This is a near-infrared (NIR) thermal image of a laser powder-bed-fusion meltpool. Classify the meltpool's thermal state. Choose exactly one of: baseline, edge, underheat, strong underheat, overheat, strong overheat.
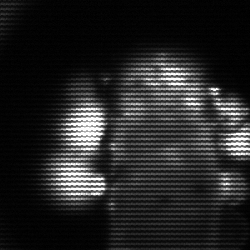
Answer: strong underheat